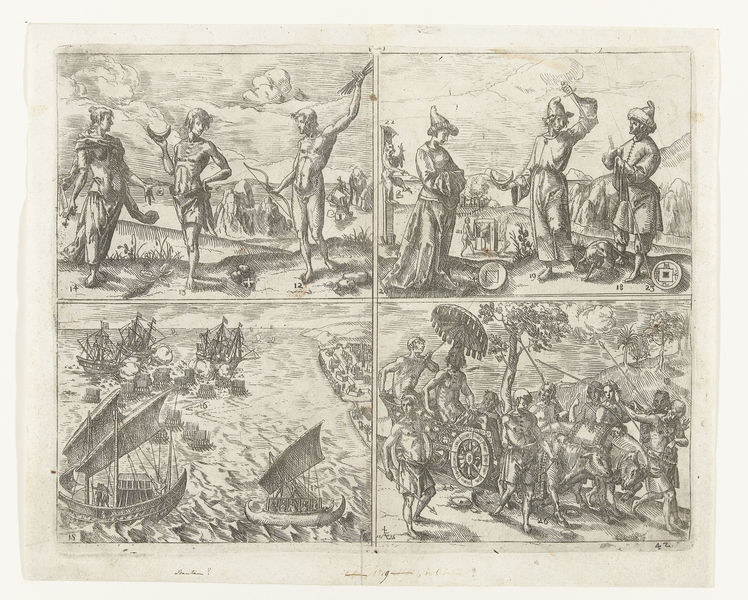
Titel: Bewoners van Sunda eilanden en zeeslag
Künstler: Adam Elsheimer
Standort: Amsterdam
Institution: Rijksmuseum
Schlagwörter: nackt, menschen, zeichnung, fringe, hat, men, people, religious, figures, three, woman, wooden, rechtecke, vier, angel, angels, cloud, clouds, gods, man, naked, nude, rock, sky, tree, boat, hills, ocean, peasant, sea, ship, water, waves, trees, noble, stand, animals, dog, hats, illustration, battle, story, youth, boats, mast, sail, sailor, city, moon, medieval, carriage, horse, wagon, chariot, warrior, ships, cave, oxen, four, primitive, sailing, sails, crescent, triptych, oriental, arrow, bow, images, spears, umbrella, wheel, knife, indians, spear, servants, hunter, blow, couds, slaves, shoreline, lance, panel, ox, demon, demons, hermes, sketches, bows, waggon, 14, archer, 13, transport, 12, moor, vikings, quarto, clousd, religius, narration, 중세시대, 배, 부자, 상인, 거래, 무역, 항구, 노예, 마차, pilgrimage